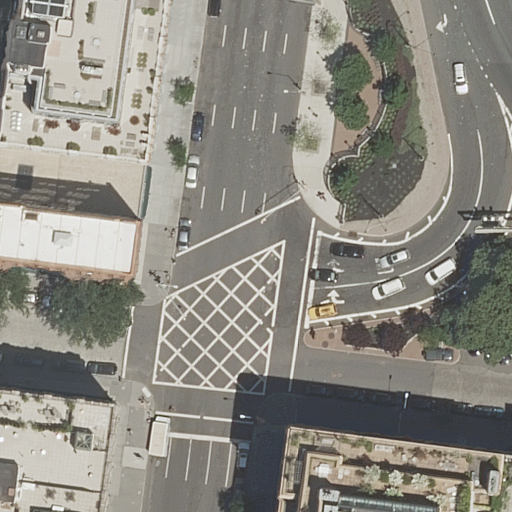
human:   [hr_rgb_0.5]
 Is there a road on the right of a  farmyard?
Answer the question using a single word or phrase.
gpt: no

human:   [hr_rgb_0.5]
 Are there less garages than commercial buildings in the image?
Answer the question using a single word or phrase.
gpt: no

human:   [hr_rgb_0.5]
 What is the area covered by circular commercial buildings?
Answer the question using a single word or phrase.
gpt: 0m2

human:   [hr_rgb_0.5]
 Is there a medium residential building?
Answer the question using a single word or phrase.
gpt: yes

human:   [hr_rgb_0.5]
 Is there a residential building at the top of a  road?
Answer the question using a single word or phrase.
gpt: yes

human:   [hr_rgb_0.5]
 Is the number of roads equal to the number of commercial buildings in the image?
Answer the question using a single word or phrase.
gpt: no

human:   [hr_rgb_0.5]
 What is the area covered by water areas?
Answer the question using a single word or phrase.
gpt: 0m2

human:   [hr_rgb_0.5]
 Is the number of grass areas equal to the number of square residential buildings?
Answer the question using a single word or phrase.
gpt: yes

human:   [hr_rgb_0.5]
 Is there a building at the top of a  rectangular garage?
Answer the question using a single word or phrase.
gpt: no

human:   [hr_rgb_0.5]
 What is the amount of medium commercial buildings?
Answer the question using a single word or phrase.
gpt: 0

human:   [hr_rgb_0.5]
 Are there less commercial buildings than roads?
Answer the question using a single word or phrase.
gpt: yes

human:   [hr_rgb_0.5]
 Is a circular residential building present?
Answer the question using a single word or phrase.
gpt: no

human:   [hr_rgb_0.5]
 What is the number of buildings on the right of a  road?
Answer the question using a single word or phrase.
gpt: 2

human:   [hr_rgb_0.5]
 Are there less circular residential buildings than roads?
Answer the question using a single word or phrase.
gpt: yes

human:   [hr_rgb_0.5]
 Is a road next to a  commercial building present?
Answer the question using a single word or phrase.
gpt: no

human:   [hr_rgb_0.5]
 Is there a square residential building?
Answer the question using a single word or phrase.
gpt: no

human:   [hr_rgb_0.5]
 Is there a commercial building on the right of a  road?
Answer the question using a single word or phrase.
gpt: no

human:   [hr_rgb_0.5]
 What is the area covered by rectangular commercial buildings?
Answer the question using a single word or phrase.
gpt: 0m2

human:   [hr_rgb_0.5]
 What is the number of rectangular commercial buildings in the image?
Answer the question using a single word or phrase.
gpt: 0

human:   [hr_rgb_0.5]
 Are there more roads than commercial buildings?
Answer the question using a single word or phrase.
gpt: yes

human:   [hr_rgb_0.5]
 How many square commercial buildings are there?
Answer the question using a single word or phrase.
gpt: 0

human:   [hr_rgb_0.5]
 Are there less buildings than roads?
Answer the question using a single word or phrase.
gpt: yes

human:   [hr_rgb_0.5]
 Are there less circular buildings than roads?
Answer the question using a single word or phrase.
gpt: yes

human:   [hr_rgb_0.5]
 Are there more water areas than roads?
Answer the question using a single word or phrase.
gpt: no

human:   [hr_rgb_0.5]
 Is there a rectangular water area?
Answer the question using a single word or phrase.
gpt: no

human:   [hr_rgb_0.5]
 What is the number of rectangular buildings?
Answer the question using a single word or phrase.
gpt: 5

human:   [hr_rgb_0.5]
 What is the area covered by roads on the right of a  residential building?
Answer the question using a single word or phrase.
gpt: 0m2

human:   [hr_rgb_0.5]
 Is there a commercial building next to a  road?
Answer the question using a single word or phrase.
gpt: no

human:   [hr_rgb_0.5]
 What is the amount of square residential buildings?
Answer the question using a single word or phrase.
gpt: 0

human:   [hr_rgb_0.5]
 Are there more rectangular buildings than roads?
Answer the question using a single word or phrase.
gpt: no

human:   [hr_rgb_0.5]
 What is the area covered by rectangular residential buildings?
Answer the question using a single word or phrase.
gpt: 2348m2

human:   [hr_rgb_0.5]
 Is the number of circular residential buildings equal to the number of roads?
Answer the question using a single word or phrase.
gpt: no

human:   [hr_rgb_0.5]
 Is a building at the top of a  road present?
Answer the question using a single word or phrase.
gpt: yes

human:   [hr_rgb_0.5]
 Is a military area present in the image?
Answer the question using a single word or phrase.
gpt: no

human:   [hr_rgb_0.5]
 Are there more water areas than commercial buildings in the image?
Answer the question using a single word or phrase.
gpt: no

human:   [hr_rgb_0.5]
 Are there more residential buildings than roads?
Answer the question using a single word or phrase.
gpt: no